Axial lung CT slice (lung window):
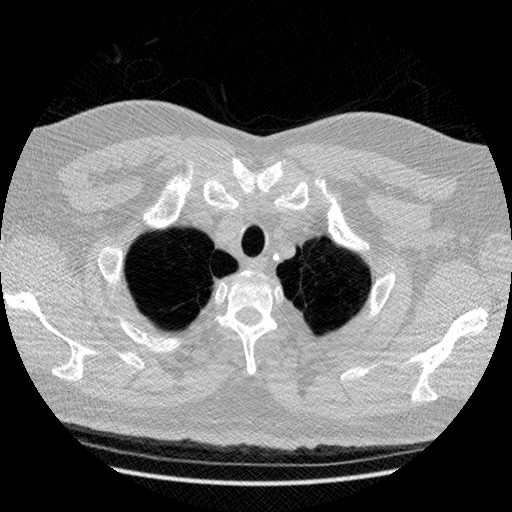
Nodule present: no